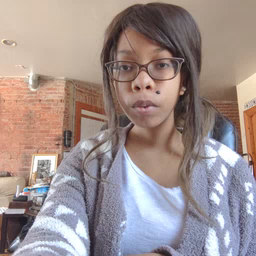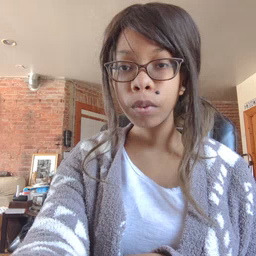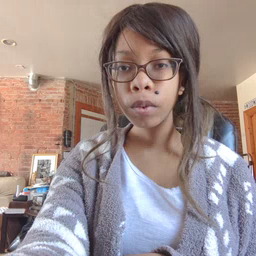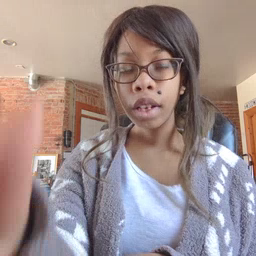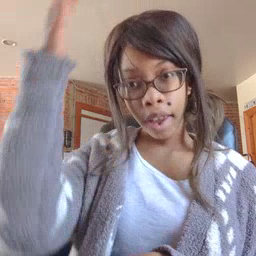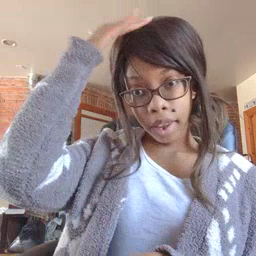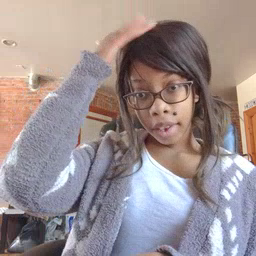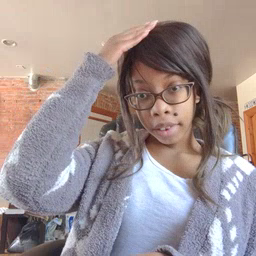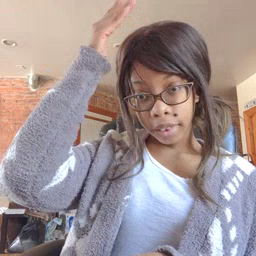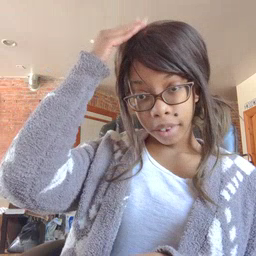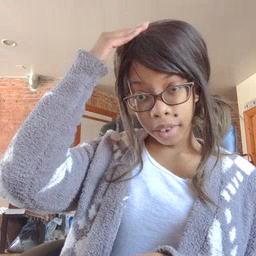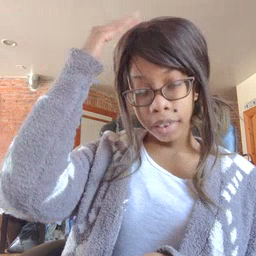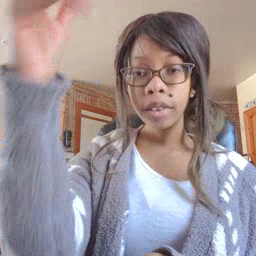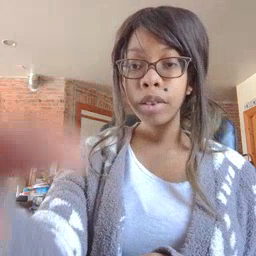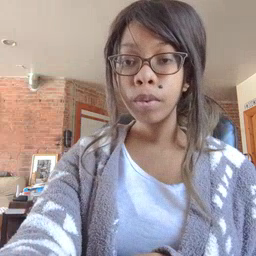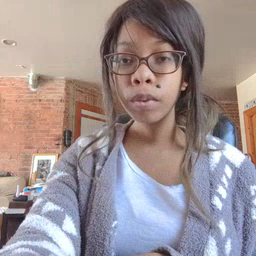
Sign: hat